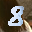
Label: 8